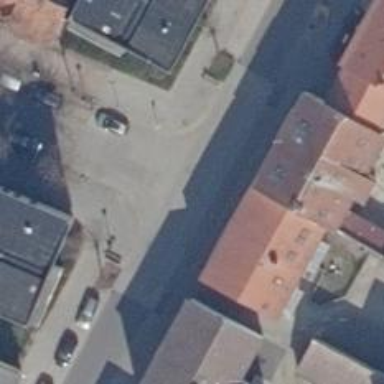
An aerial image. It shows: Residential road with sidewalks on both sides.